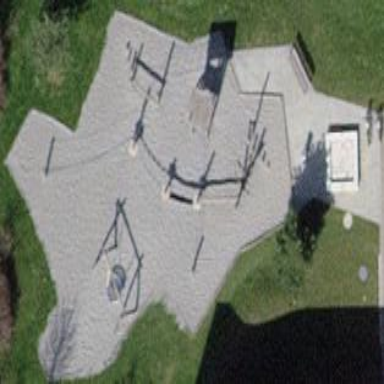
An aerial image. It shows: Playground area for leisure land.